Question: I'm trying to do a task, where I have to compare the histogram of a sample with poisson distribution of size 100, with the expected frequencies that they should have, so I did this.
'''
prob0 = dpois(0, 2.5)
prob1 = dpois(1, 2.5)
prob2 = dpois(2, 2.5)
prob3 = dpois(3, 2.5)
prob4 = dpois(4, 2.5)
prob5 = dpois(5, 2.5)
prob6 = dpois(6, 2.5)
prob7 = dpois(7, 2.5)
prob8 = dpois(8, 2.5)
prob9 = dpois(9, 2.5)
n100 = rpois(100, 2.5)
hist(n100)
y <- c(rep(prob0 * 100), rep(prob1 * 100), rep(prob2 * 100), rep(prob3 * 100), rep(prob4 * 100), rep(prob5 * 100), rep(prob6 * 100), rep(prob7 * 100), rep(prob8 * 100), rep(prob9 * 100))
lines(y, col="blue")
'''
Resulting in:

To fix it I thought I could make the vector's index start from 0, but I don't know how.
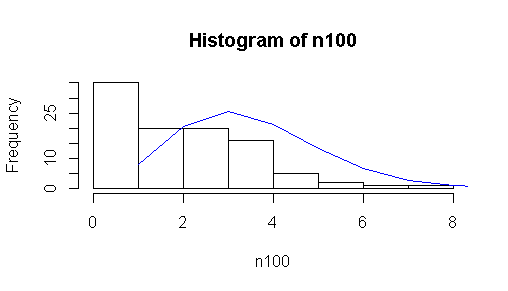
Answer: You can just add the x to the plot
'''
lines(1 : length(y) - 1, y, col="blue")
'''